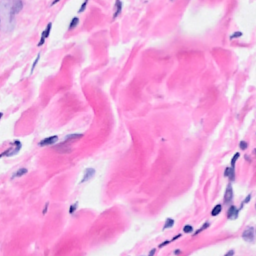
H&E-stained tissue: Breast